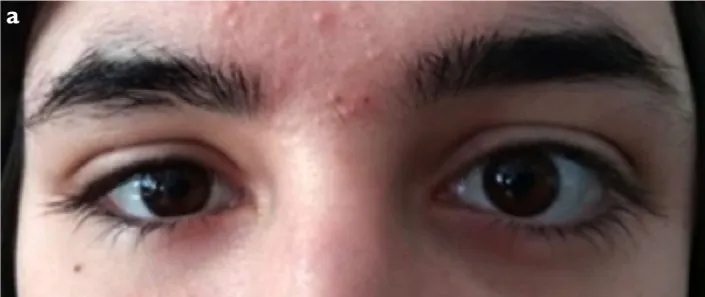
Patient at 14 weeks follow-up with improved. Hypoglobus.
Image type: medical_photograph (other_medical_photograph)